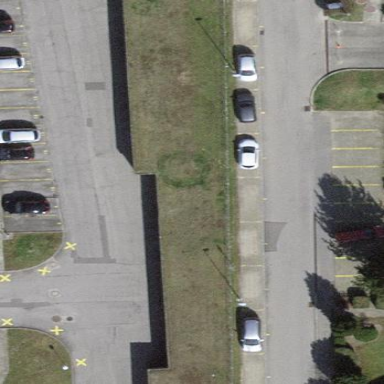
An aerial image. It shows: Group of garages.